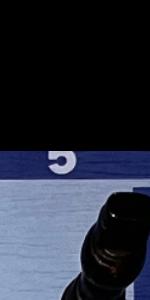
Label: Empty